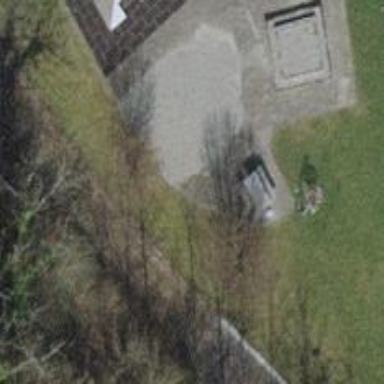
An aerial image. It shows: Picnic table located in leisure land area.